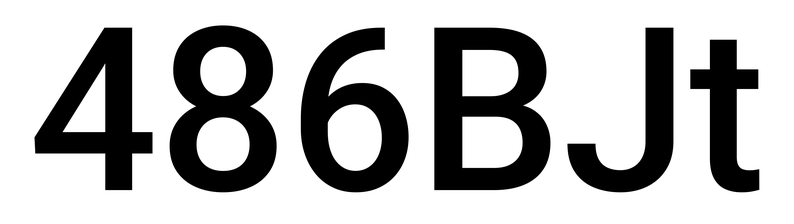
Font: Roboto_Medium